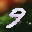
Label: 9